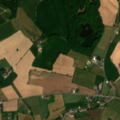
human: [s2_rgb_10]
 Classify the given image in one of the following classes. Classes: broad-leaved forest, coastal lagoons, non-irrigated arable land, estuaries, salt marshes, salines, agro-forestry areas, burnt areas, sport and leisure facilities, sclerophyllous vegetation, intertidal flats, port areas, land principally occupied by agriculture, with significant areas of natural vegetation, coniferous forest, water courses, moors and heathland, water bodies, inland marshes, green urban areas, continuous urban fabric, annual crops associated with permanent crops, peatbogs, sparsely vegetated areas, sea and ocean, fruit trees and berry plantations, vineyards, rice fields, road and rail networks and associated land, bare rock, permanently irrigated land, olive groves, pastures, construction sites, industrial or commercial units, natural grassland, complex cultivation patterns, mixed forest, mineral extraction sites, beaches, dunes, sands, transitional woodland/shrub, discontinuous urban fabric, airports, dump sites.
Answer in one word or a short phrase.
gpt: discontinuous urban fabric, fruit trees and berry plantations, pastures, complex cultivation patterns, mixed forest